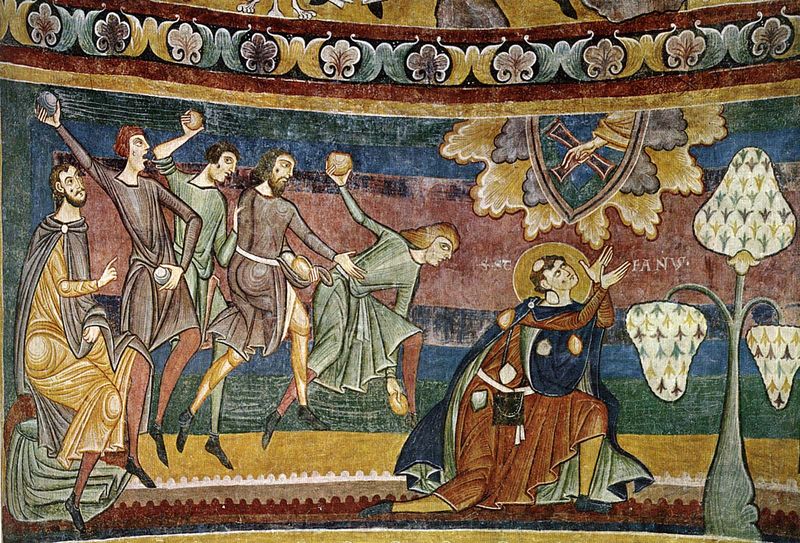
Titel: Mustair Klosterkirche (Benediktinerinnen)
Standort: Mustair (EU - CH - Graubünden)
Schlagwörter: baum, blau, ocker, blumen, teppich, pflanzen, violett, figuren, ornamente, spiel, kreuz, ritter, heiligenschein, christus, fresko, steinigung